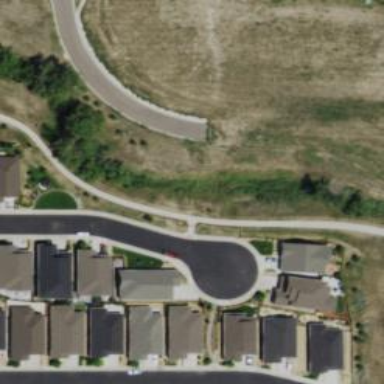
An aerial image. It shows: Footway along the road.